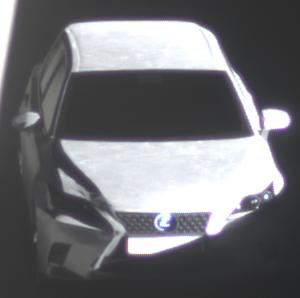
Make: Lexus
Model: CT 200h
Detailed model: CT (A10)
Model produced from: 2014/03
Model produced until: 2017/10
Doors: 5
Color: white
Road condition: dry road
Daytime: morning or afternoon
Contrast: high contrast